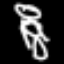
Label: angel